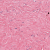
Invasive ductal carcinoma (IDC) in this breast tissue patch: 0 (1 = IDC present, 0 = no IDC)